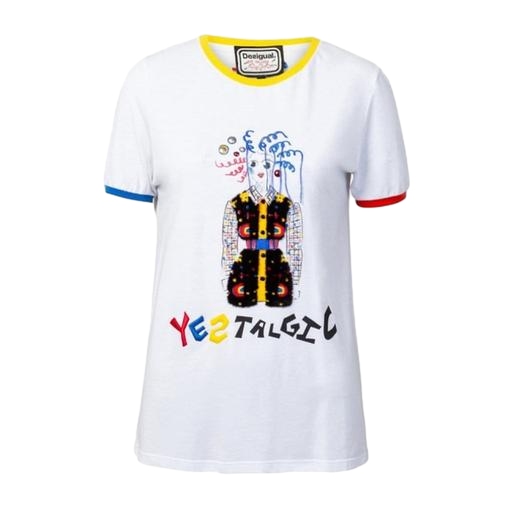
multicolor women’s white large t-shirt, multicolor sasha emoji badge t-shirt, multicolor women's white mixed print t-shirt, white background